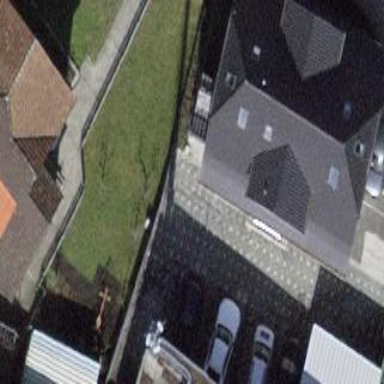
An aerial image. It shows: Half-hipped roof on apartment building.